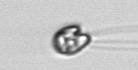
Label: flagellate_morphotype1